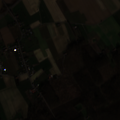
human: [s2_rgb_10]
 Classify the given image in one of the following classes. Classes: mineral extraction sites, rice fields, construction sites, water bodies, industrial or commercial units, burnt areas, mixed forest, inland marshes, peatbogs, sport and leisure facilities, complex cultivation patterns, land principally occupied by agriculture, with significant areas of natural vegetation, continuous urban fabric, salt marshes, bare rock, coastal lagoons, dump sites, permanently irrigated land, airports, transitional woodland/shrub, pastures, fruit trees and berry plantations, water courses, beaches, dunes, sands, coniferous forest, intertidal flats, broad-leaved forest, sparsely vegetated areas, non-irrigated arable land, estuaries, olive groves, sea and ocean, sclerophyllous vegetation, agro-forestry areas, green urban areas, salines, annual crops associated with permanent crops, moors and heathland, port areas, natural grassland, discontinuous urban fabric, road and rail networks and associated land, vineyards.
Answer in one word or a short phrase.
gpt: discontinuous urban fabric, non-irrigated arable land, pastures, complex cultivation patterns, broad-leaved forest